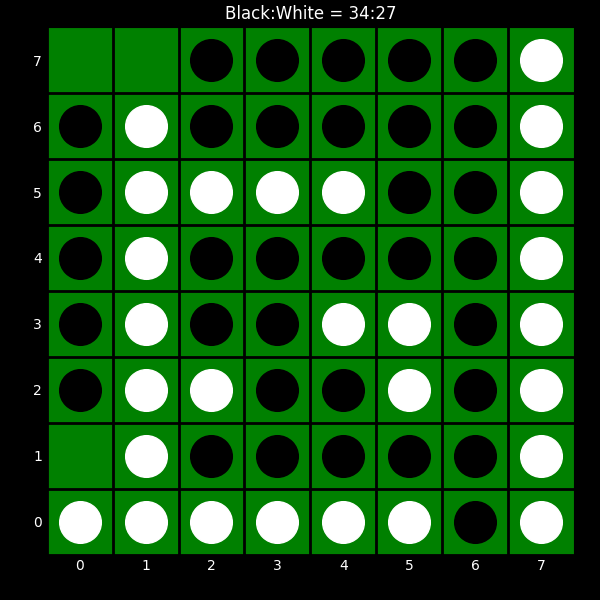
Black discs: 34
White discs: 27